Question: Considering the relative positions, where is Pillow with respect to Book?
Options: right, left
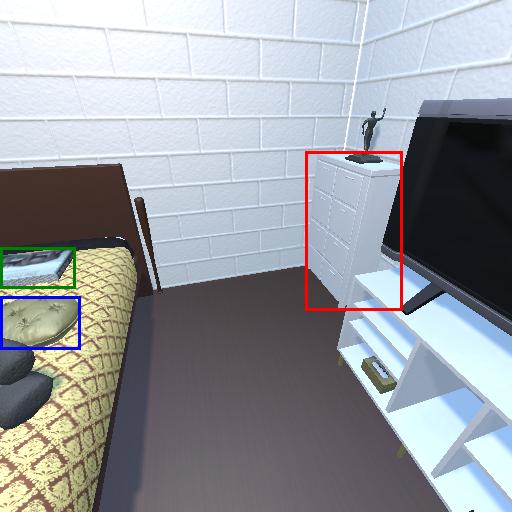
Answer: right